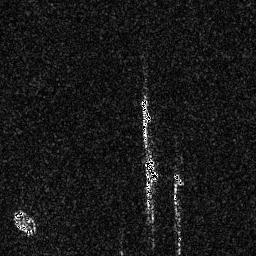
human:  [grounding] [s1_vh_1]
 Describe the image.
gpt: In the satellite image, there is  <ref>3 small ship </ref> <box>[[54, 37, 58, 48, 0], [66, 66, 71, 72, 0], [55, 60, 61, 70, 0]]</box> located at center.